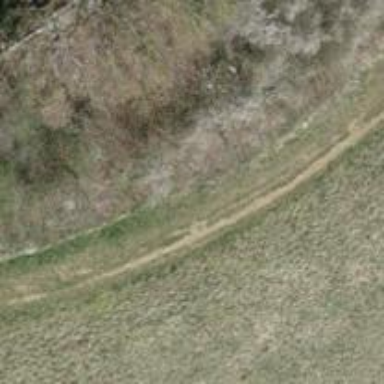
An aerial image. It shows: Track with ground surface of grade 4.